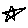
Label: star